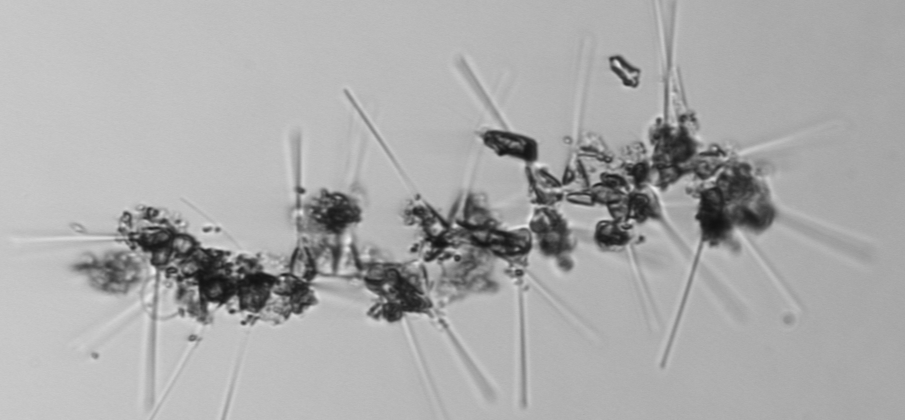
Label: Asterionellopsis_glacialis